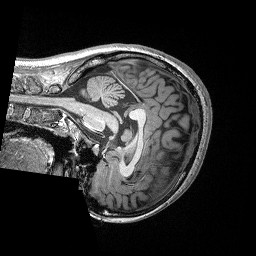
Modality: T1w
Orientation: sagittal
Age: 23
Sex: female